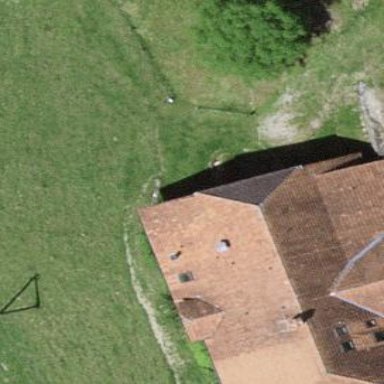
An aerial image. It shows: Farm building.